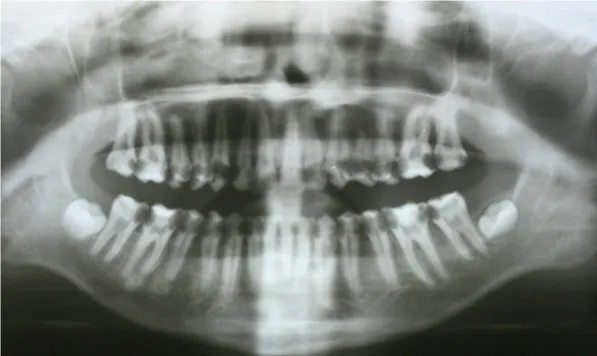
Pre-treatment panoramic radiograph.
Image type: radiology (x_ray)